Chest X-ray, AP view. Patient: 33 years old, sex M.
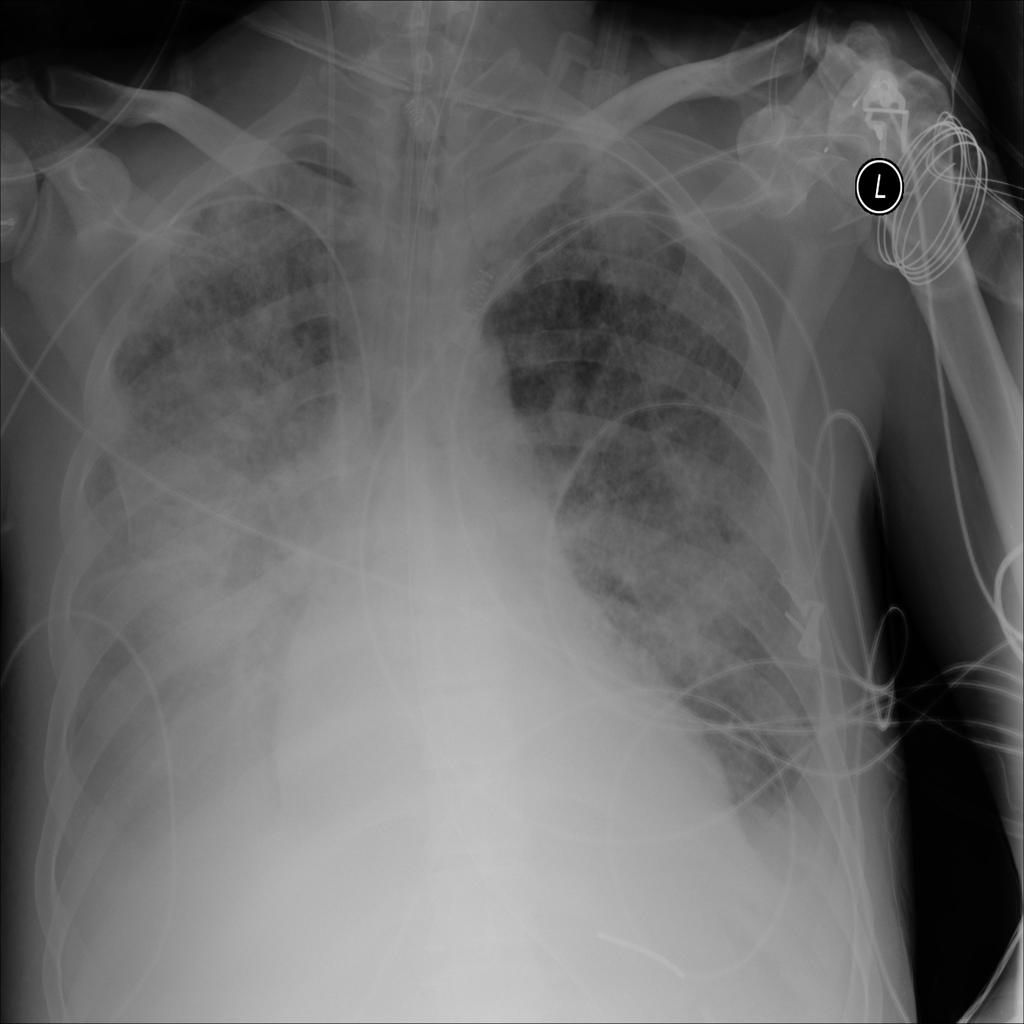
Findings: No Finding